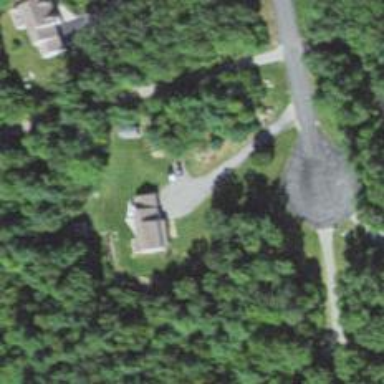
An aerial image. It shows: Residential driveway.